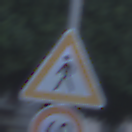
Verkehrszeichen: FussgaengerRechts
Zusatzzeichen unten: Geschwindigkeit40
Umgebung: Outdoor, Urban
Tageszeit: SunriseSunset
Wetter: PartlyCloudy
Licht: Natural
Jahreszeit: NotSpecified
Kontrast: LowContrast